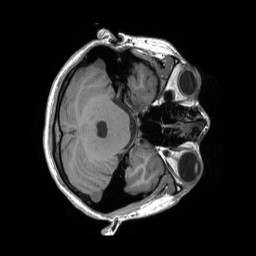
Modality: T1w
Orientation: axial
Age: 30
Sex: female